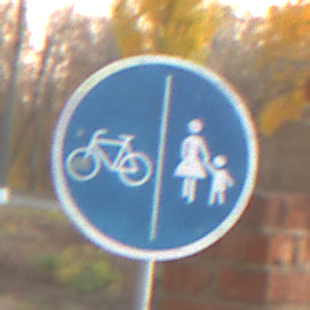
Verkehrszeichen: GetrennterRadUndGehwegRadwegLinks
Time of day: SunriseSunset
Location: Roofed (Suburban)
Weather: Clear
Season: NotSpecified
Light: Natural